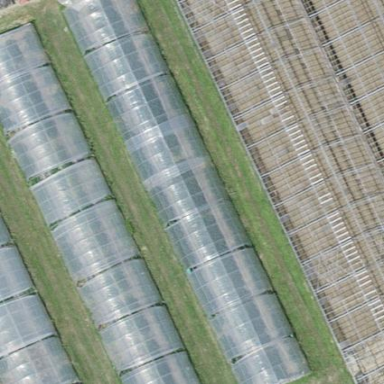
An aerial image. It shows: Greenhouse.